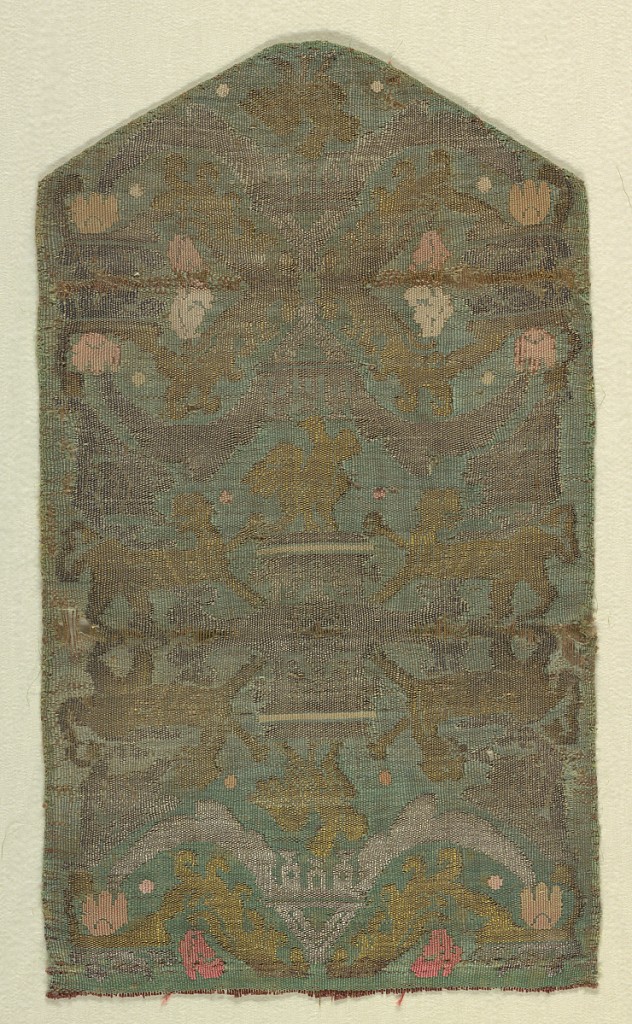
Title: Purse
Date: late 17th–early 18th century
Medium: silk, metal Technique: woven
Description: (a) Envelope-shaped purse in blue-green silk brocaded in silver and gold with rose silk. Bird under canopy with confronted rampant lions. (b) Blue silk brocaded in silver. Basket of flowers, center, with symmetrical floral border.